Brain MRI, t1w sequence, axial 2D slice.
Patient: age 39, sex F, weight 95 kg, height 1.95 m
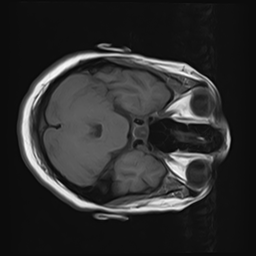